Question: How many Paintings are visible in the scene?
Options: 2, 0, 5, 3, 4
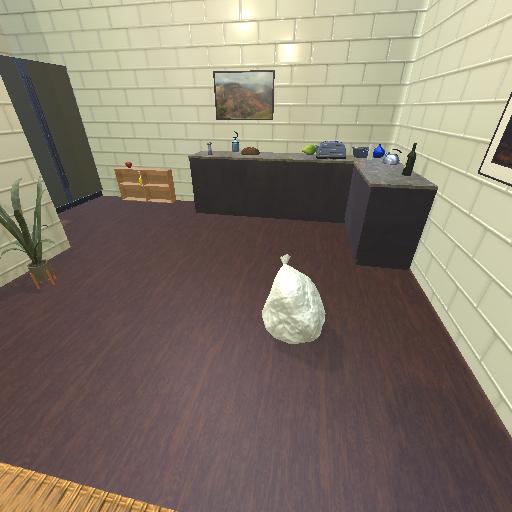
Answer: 2